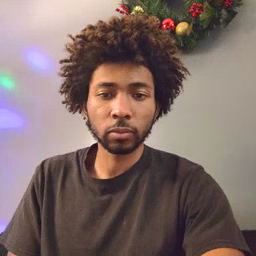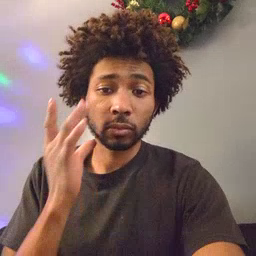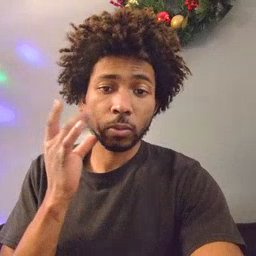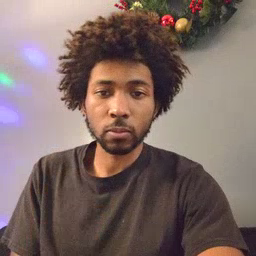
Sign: kitty